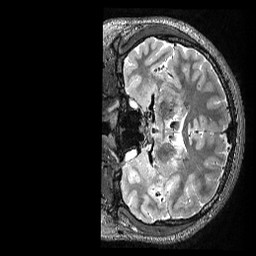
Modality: T2w
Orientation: coronal
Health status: healthy
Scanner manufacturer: siemens
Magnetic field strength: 3 T
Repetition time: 3.2 s
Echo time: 0.565 s